Question: I'm new to Python and trying to write a validate function in the simple chest game to achieve:
> the a piece should move it's full extend (which mean in it's moving
direction like B7:E4, have a another piece F4 blocked, which is a
legal move )

'''
def validate_move_rule(from_position, to_position, position_hash):
blocker_position = []
blocker_position.extend(position_hash)
if(abs((int(to_position[1]) - int(from_position[1]))) == abs(ord(to_position[0]) - ord(from_position[0]))):
if((int(to_position[1]) - int(from_position[1])) > 0 and (ord(to_position[0]) - ord(from_position[0])) > 0):
next_position = str_plus(to_position[0],1) + str(int(to_position[1]) + 1)
if(next_position in blocker_position):
return True
elif((int(to_position[1]) - int(from_position[1])) < 0 and (ord(to_position[0]) - ord(from_position[0])) < 0):
next_position = str_plus(to_position[0],-1) + str(int(to_position[1]) - 1)
if(next_position in blocker_position):
return True
# left_up
elif((int(to_position[1]) - int(from_position[1])) > 0 and (ord(to_position[0]) - ord(from_position[0])) < 0):
next_position = str_plus(to_position[0],1) + str(int(to_position[1]) - 1)
if(next_position in blocker_position):
return True
#left_down
elif((int(to_position[1]) - int(from_position[1])) < 0 and (ord(to_position[0]) - ord(from_position[0])) > 0):
next_position = str_plus(to_position[0], -1) + str(int(to_position[1]) + 1)
if(next_position in blocker_position):
return True
#right_up
elif(from_position[1] == to_position[1]):
if((ord(to_position[0]) - ord(from_position[0])) > 0):
next_position = str_plus(to_position[0],1) + to_position[1]
if(next_position in blocker_position):
return True
#right
elif((ord(to_position[0]) - ord(from_position[0])) < 0):
next_position = str_plus(to_position[0],-1) + to_position[1]
if(next_position in blocker_position):
return True
#left
elif(from_position[0] == to_position[0]):
if((int(to_position[1]) - int(from_position[1])) > 0):
next_position = to_position[0] + str(int(to_position[1]) + 1)
if(next_position in blocker_position):
return True
#down
elif((int(to_position[1]) - int(from_position[1])) < 0):
next_position = to_position[0] + str(int(to_position[1]) - 1)
if(next_position in blocker_position):
return True
#up
else:
puts("Error: it's not a legal move(hint: must diagonal horizontal vertical)")
return False
'''
I found my code is really tedious, I thought Python should have some feature simplify my code, Any suggestion ?
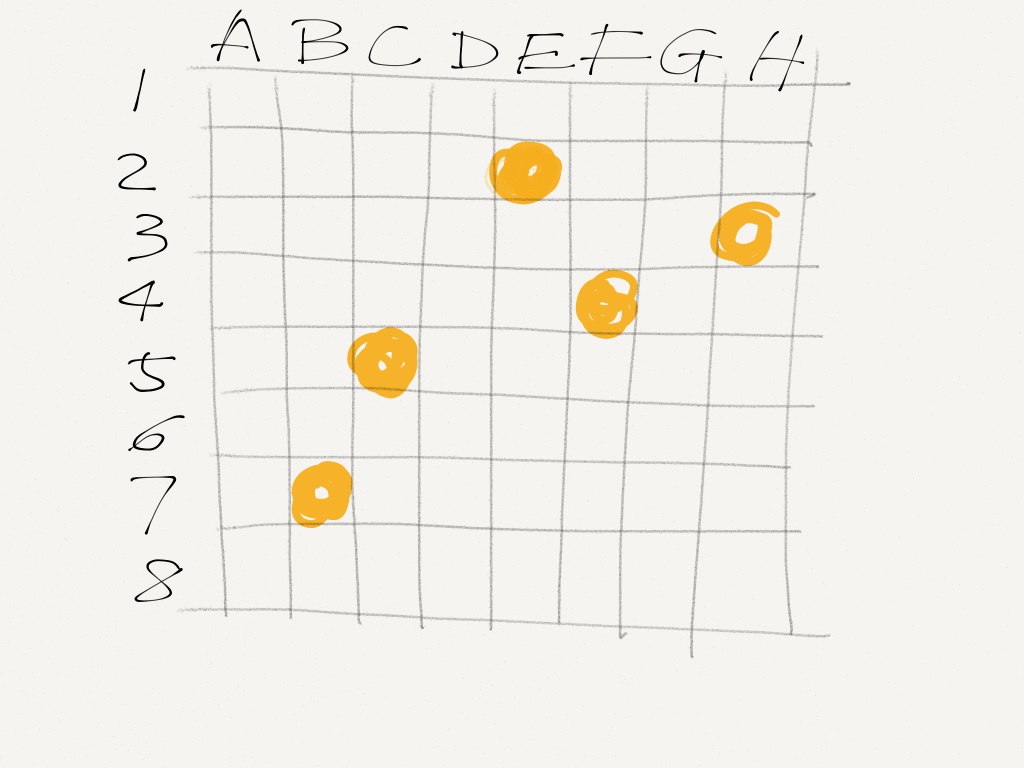
Answer: - - - - -
Like so:
'''
def validate_move_rule(from_position, to_position, position_hash):
to_pos_x = ord(to_position[0])
to_pos_y = int(to_position[1])
delta_pos_x = to_pos_x - ord(from_position[0]) # x
delta_pos_y = to_pos_y - int(from_position[1]) # y
delta_x = 0
delta_y = 0
if abs(delta_pos_x) == abs(delta_pos_y):
# diagonal
delta_x = 1 if delta_pos_x > 0 else -1
delta_y = 1 if delta_pos_y > 0 else -1
elif from_position[1] == to_position[1]:
# horizontal
delta_x = 1 if delta_pos_x > 0 else -1
elif from_position[0] == to_position[0]:
# vertical
delta_y = 1 if delta_pos_y > 0 else -1
else:
puts("Error: it's not a legal move(hint: must diagonal horizontal vertical)")
return False
new_position = chr(to_pos_x + delta_x) + str(to_pos_y + delta_y)
return new_position in position_hash
'''